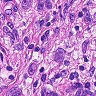
Metastatic tissue present: yes